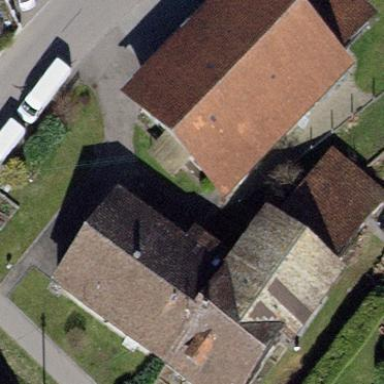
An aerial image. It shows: Building with tiled roof.